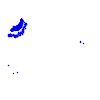
Particle: electron